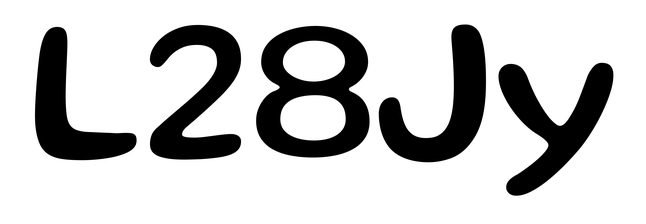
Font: Gluten_Regular